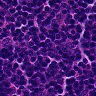
Metastatic tissue present: no